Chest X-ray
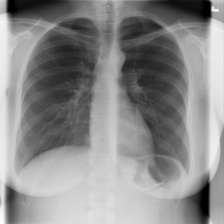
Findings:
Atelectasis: negative
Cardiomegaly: negative
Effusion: negative
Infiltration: positive
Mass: negative
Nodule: negative
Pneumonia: negative
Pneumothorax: negative
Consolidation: negative
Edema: negative
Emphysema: negative
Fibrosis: negative
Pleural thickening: negative
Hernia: negative